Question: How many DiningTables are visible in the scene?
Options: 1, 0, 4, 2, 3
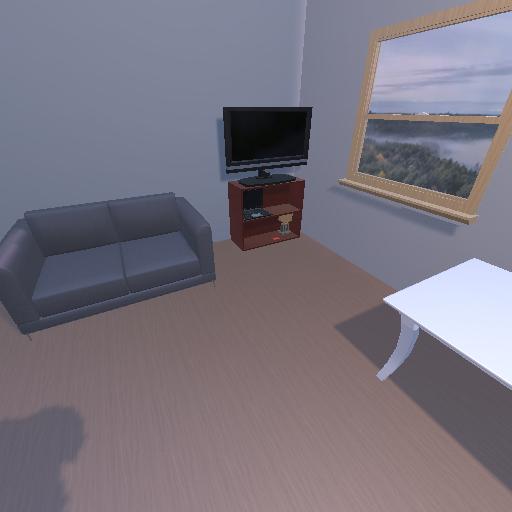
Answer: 1